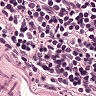
Metastatic tissue present: no